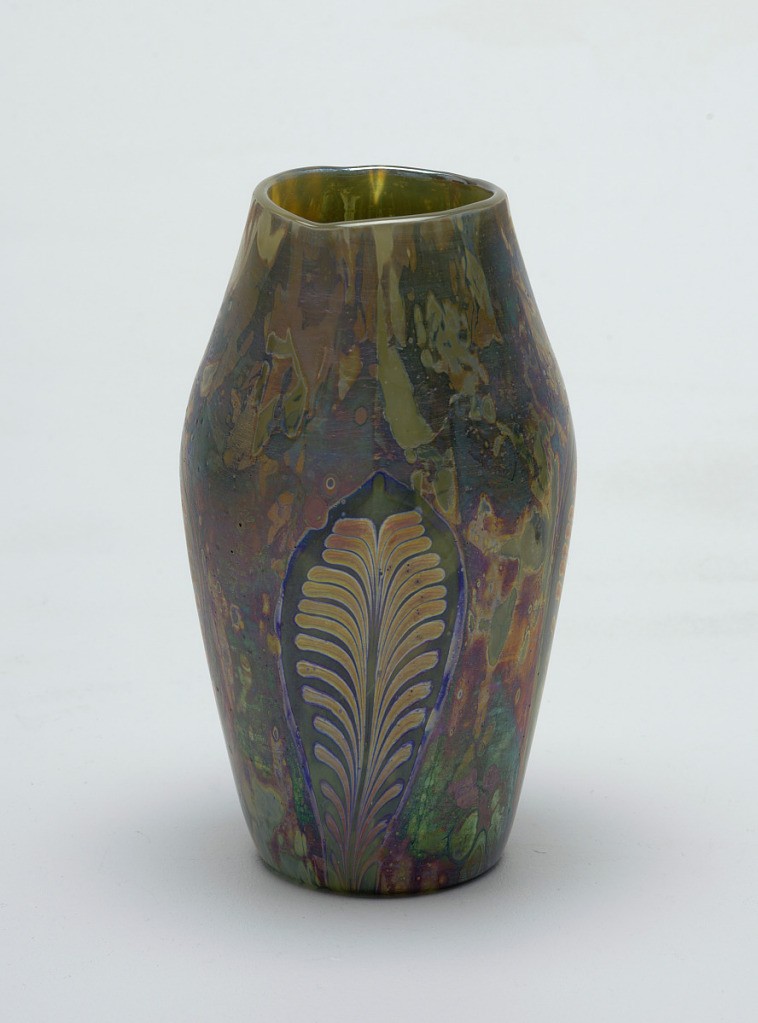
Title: Cypriote
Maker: Louis Comfort Tiffany, American, 1848–1933
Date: ca. 1916
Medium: Blown glass
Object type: Vase
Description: Blown "Cypriote" ware vase with curved shoulder. Neck tapered inward toward plain rim. Lustred in overall mottled iridescent pattern, with four oval reserve panels with lustre applied to suggest upright feather motif.